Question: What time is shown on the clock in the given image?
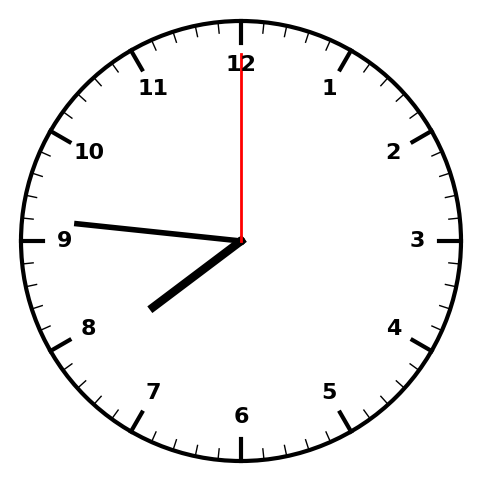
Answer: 07:46:00